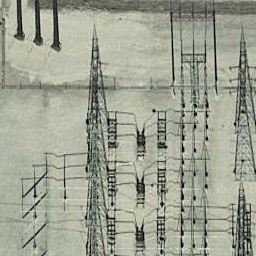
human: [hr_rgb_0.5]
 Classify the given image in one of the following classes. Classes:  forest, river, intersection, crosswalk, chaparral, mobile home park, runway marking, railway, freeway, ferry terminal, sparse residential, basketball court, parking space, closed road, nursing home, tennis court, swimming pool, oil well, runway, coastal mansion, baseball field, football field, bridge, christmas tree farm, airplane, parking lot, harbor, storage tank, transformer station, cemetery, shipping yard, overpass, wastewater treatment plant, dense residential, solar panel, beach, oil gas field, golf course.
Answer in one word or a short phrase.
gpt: transformer station